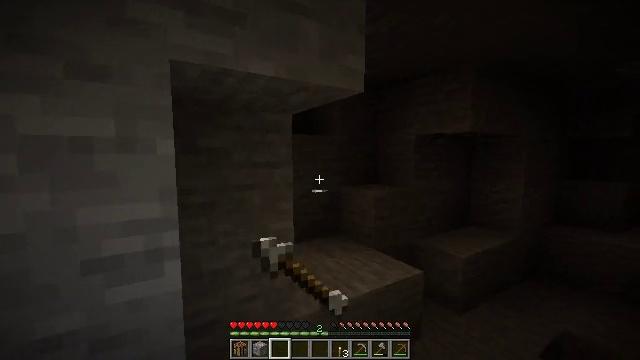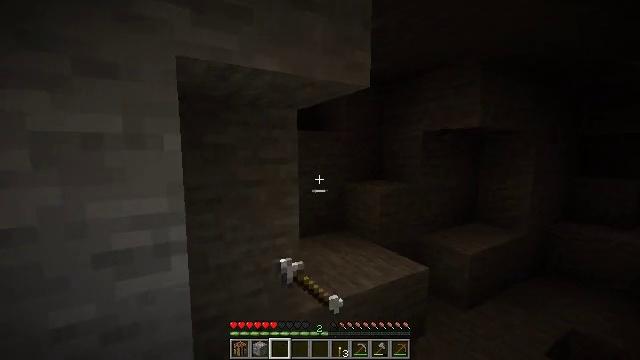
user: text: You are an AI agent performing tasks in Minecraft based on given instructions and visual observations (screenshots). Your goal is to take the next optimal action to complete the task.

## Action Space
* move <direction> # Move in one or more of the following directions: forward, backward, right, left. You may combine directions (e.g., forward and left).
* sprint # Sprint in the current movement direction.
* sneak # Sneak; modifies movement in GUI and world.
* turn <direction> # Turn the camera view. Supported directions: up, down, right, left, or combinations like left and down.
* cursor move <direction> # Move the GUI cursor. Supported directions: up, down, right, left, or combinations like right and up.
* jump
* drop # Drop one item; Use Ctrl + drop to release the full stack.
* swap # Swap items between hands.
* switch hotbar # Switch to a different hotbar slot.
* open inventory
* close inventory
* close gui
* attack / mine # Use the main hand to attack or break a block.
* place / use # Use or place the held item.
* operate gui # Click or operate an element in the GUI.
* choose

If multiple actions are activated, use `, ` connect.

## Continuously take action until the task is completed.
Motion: motion action
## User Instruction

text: Remove an arrow from the inventory.
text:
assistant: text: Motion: turn left
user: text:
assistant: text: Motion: no_op